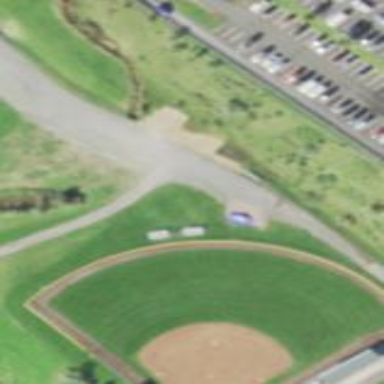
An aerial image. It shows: Baseball pitch for leisure and sports activities.